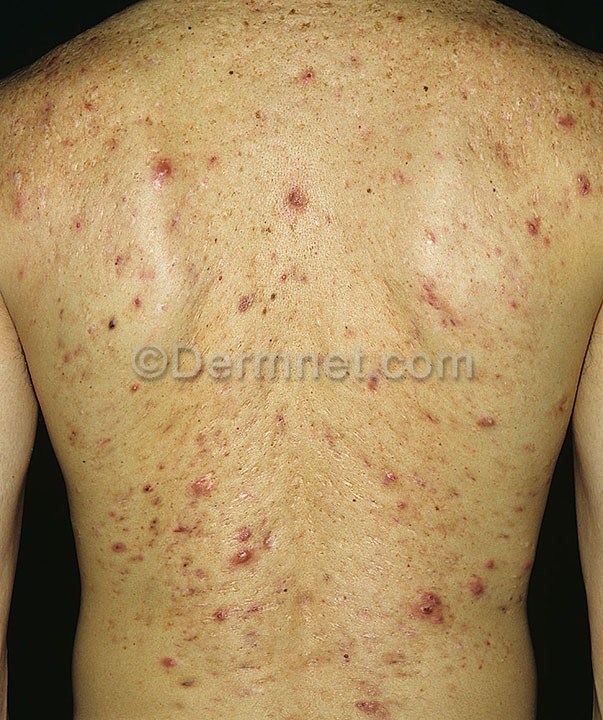
Disease: Acne and Rosacea Photos